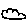
Label: cloud